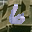
Label: 6